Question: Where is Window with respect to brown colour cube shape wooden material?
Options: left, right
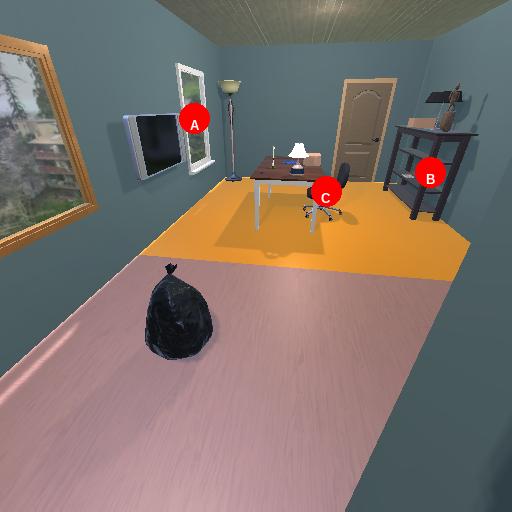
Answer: left